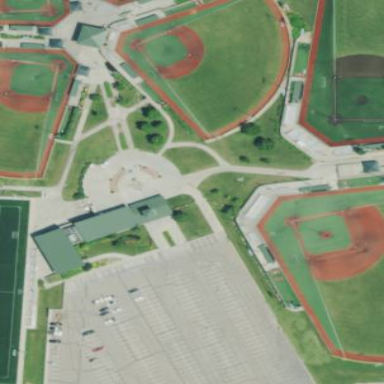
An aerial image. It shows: Sports center featuring soccer and baseball facilities.